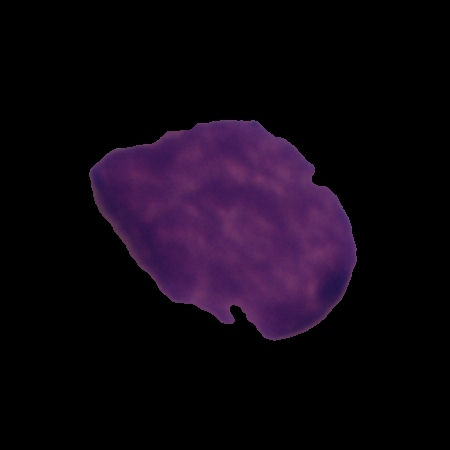
Label: cancer